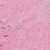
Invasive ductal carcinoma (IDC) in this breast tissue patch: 1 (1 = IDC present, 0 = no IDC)